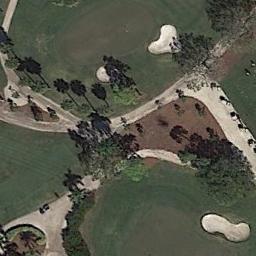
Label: golf_course